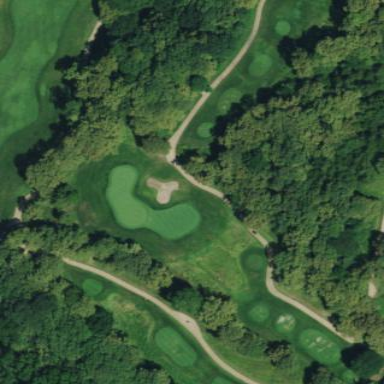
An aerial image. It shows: Rough area on grassy golf course.